Question: i have an array of some values that i use in a mathematical formula, and i want to know which is the better data structure(NSArray or NSDictionary or ...) to use? Thanks.

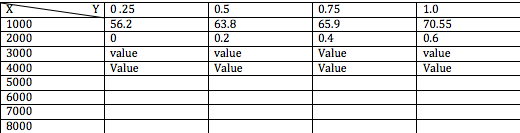
Answer: Any reason for not using NS(Mutable)Dictionary (NSNumber/NSString) as key / value?
You can try some thing like this:
'XYPair:NSObject<NSCoding,NSCopying> { NSNumber *xValue; NSNumber *yValue; }'
let the initializer be some thing like,
'-(id) initWithXValue:(NSNumber*)x YValue:(NSNumber)y;'
Usage:
'XYPair *someEntry = [XYPair alloc] initWithXValue:[NSNumber numberWithInt:1000] YValue:[NSNumber numberWithInt:0.25]]; NSMutableDictionary *ds = [NSMutableDictionary alloc] initWithObjects:someEntry,@"1",nil];'